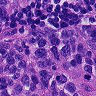
Metastatic tissue present: yes